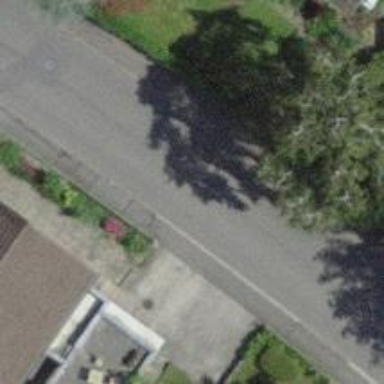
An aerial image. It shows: Residential road with separate sidewalks on both sides.